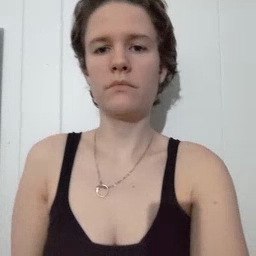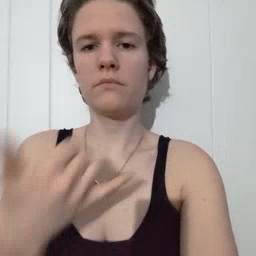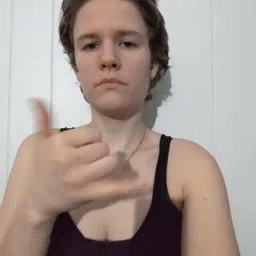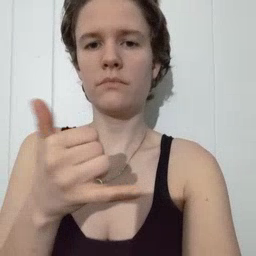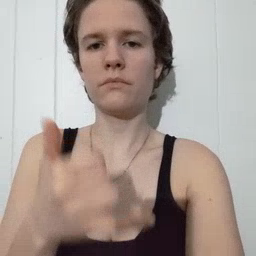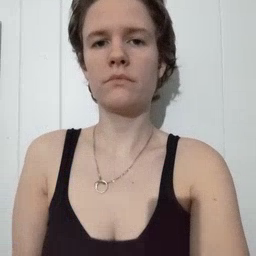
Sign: yellow